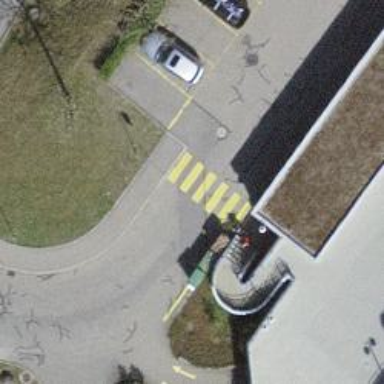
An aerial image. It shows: Pedestrian crossing with zebra markings on footway.